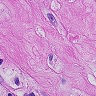
Metastatic tissue present: yes